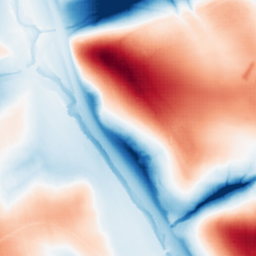
Category: classical
Decomposition family: gaussian_anisotropic
Decomposition parameters: sigma_x: 20
sigma_y: 50
Upsampling method: sinc_hamming
Upsampling parameters: scale: 8
kernel_size: 16
Upsampling scale: 8